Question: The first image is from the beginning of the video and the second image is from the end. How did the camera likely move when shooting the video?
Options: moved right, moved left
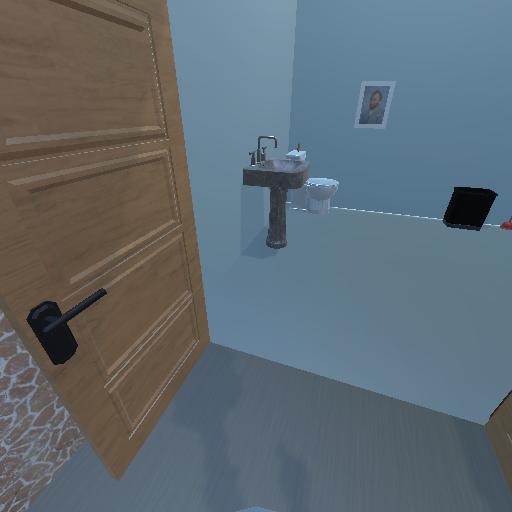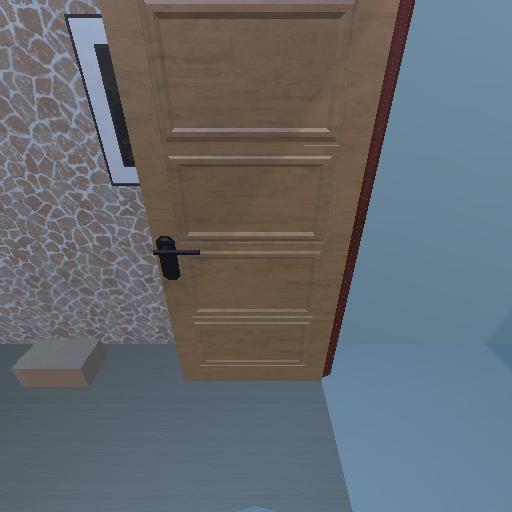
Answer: moved right